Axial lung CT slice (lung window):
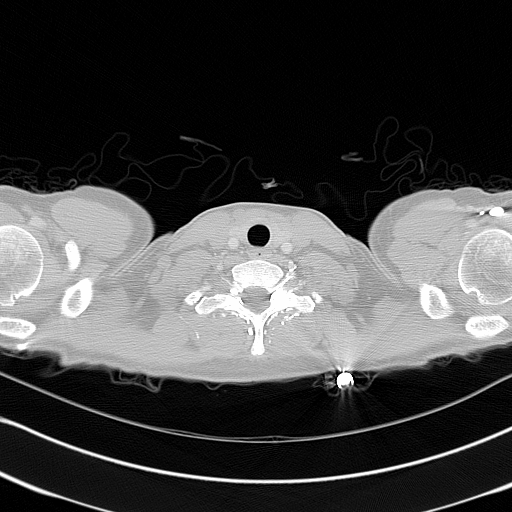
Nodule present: no